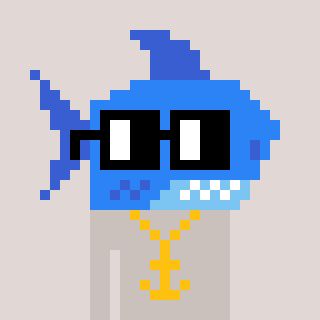
a pixel art character with square black glasses, a shark-shaped head and a foggrey-colored body on a warm background